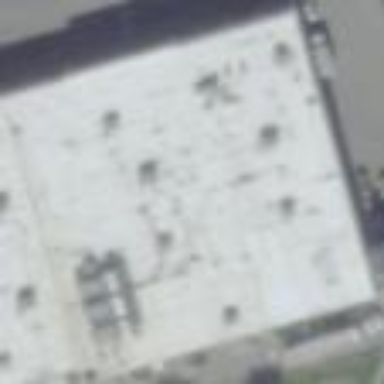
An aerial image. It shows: Building that houses supermarket.